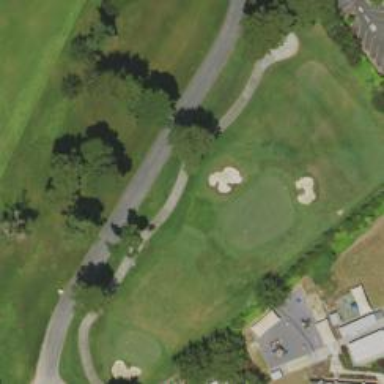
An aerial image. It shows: Footway that resembles golf path.